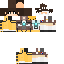
A female human skin with medium skin, wearing brown long hair dressed in a blue hoodie and black pants, featuring a closed mouth.